Question: I made a form in Django. There is a reset button clicking on it should reset the radio buttons.
'''
<td>
{{form.effort.help_text}}&nbsp;<font size=1 color=red>
{% for error in form.effort.errors %}
{{error}}
{%endfor%}</font>
{% for choice in form.effort %}
{{choice.tag}}{{choice.choice_label}}
{% endfor %}&nbsp;&nbsp;
<button onclick="resetEffort();">reset</button>
</td>
'''
code for resetEffort() function is -
'''
<script type=text/javascript>
function resetEffort()
{
$('input[name="effort"]').prop('checked', false);
}
</script>
'''
but when I click this reset button, It reset the radio buttons but at the same time tries to submit the form. It shows error warnings for the fields which are not filled and are mandatory. Focus reaches at the top of page.
Save button in form-
'''
<form action="{% url 'kaizen:addkaizen'%}" method="post">
<!-- other fields of form here -->
<input type="submit" value="Save" name="save"/>
'''
Error shown when clicking reset radio button (Or when submitting form without filling any value)

How can that be corrected so that clicking the reset button resets the radio button silently and do not try to submit the form.
PS - I don not want to reset whole form. I just want to reset one field i.e. radio button group. I already have reset button for whole form.
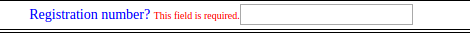
Answer: UPDATE: You need to specify 'type="button"' in your '<input>' element for the form reset. More info <URL>.